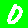
Digit: 0